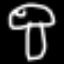
Label: mushroom